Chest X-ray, PA view. Patient: 59 years old, sex F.
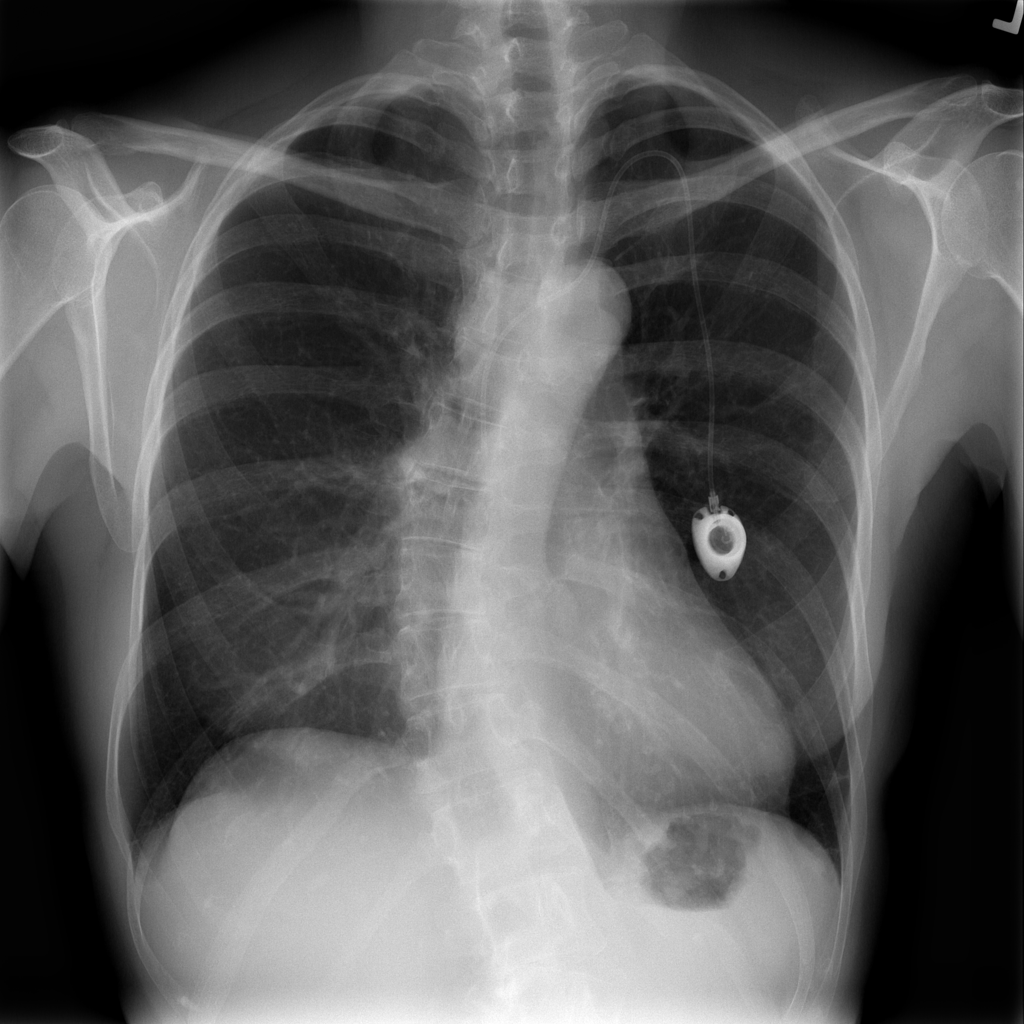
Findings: No Finding